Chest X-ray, PA view. Patient: 59 years old, sex F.
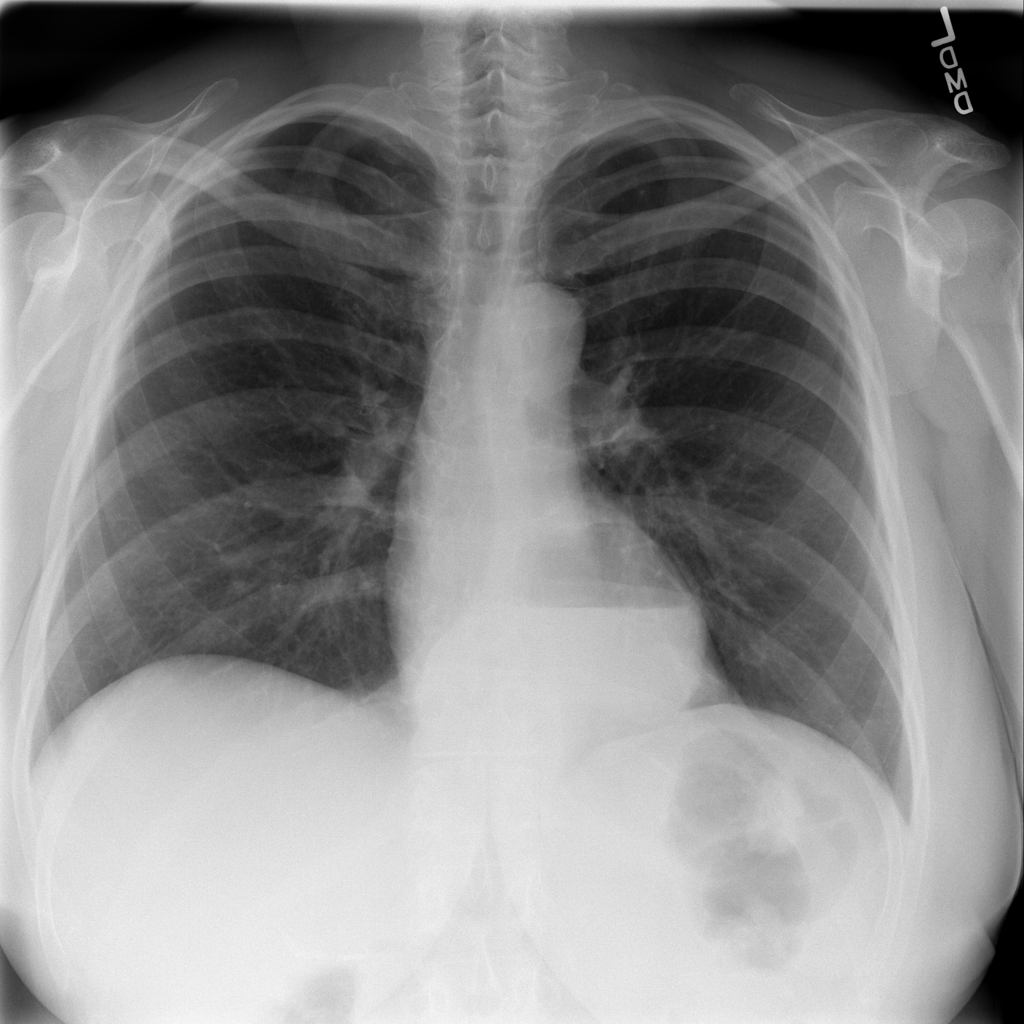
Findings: Hernia